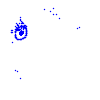
Particle: pion